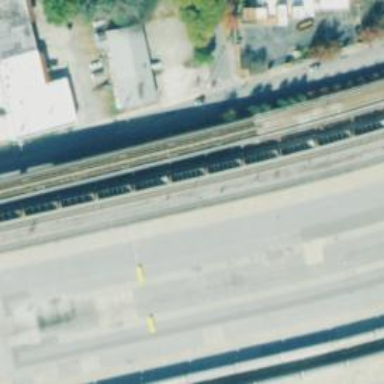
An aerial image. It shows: Bridge with electrified rails.